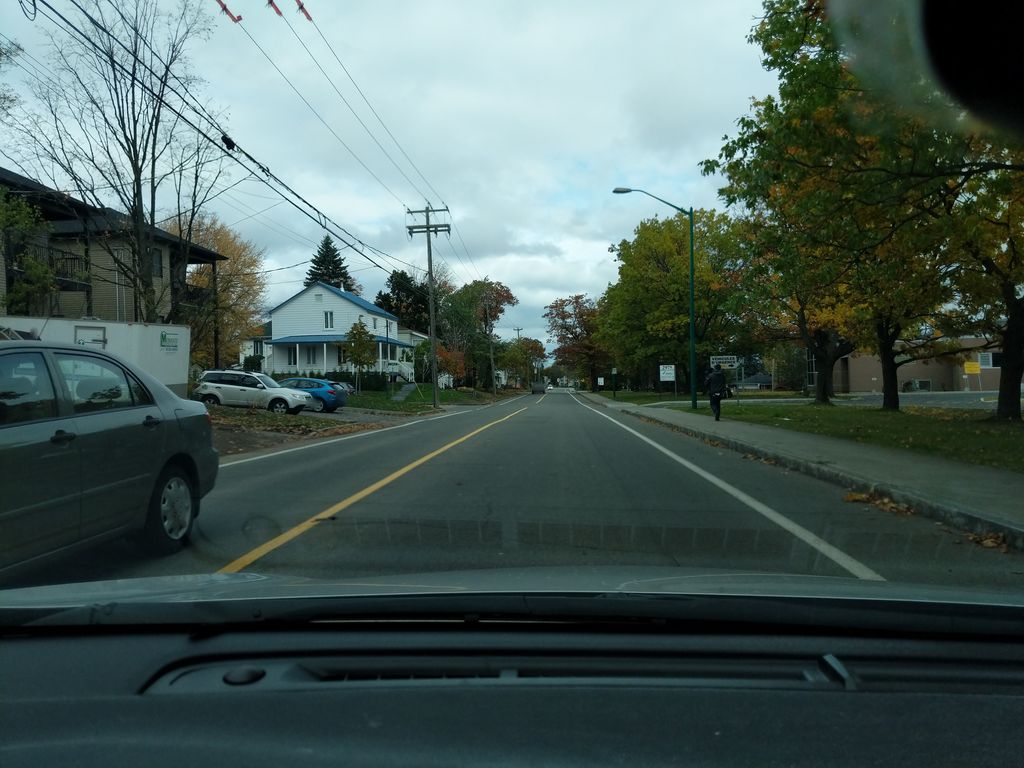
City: quebec_city